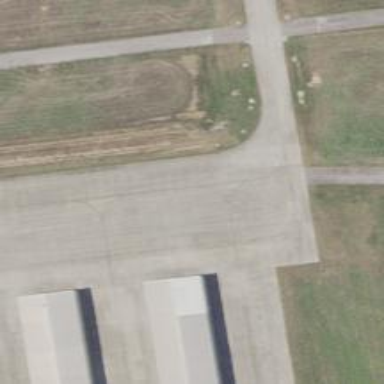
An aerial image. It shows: View of taxiway at the airport.